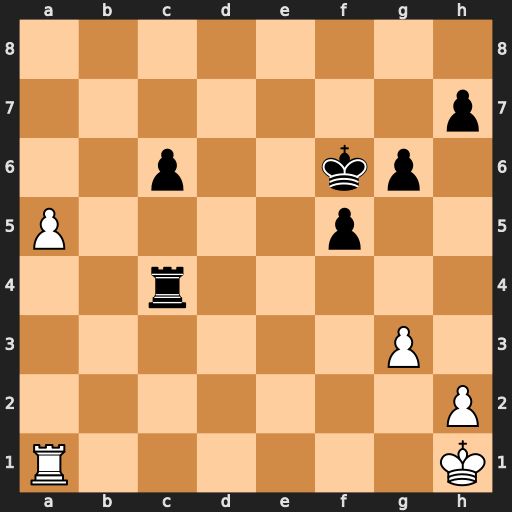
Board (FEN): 8/7p/2p2kp1/P4p2/2r5/6P1/7P/R6K
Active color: w
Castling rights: -
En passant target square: -
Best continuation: a6 Rd4 a7